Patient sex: M
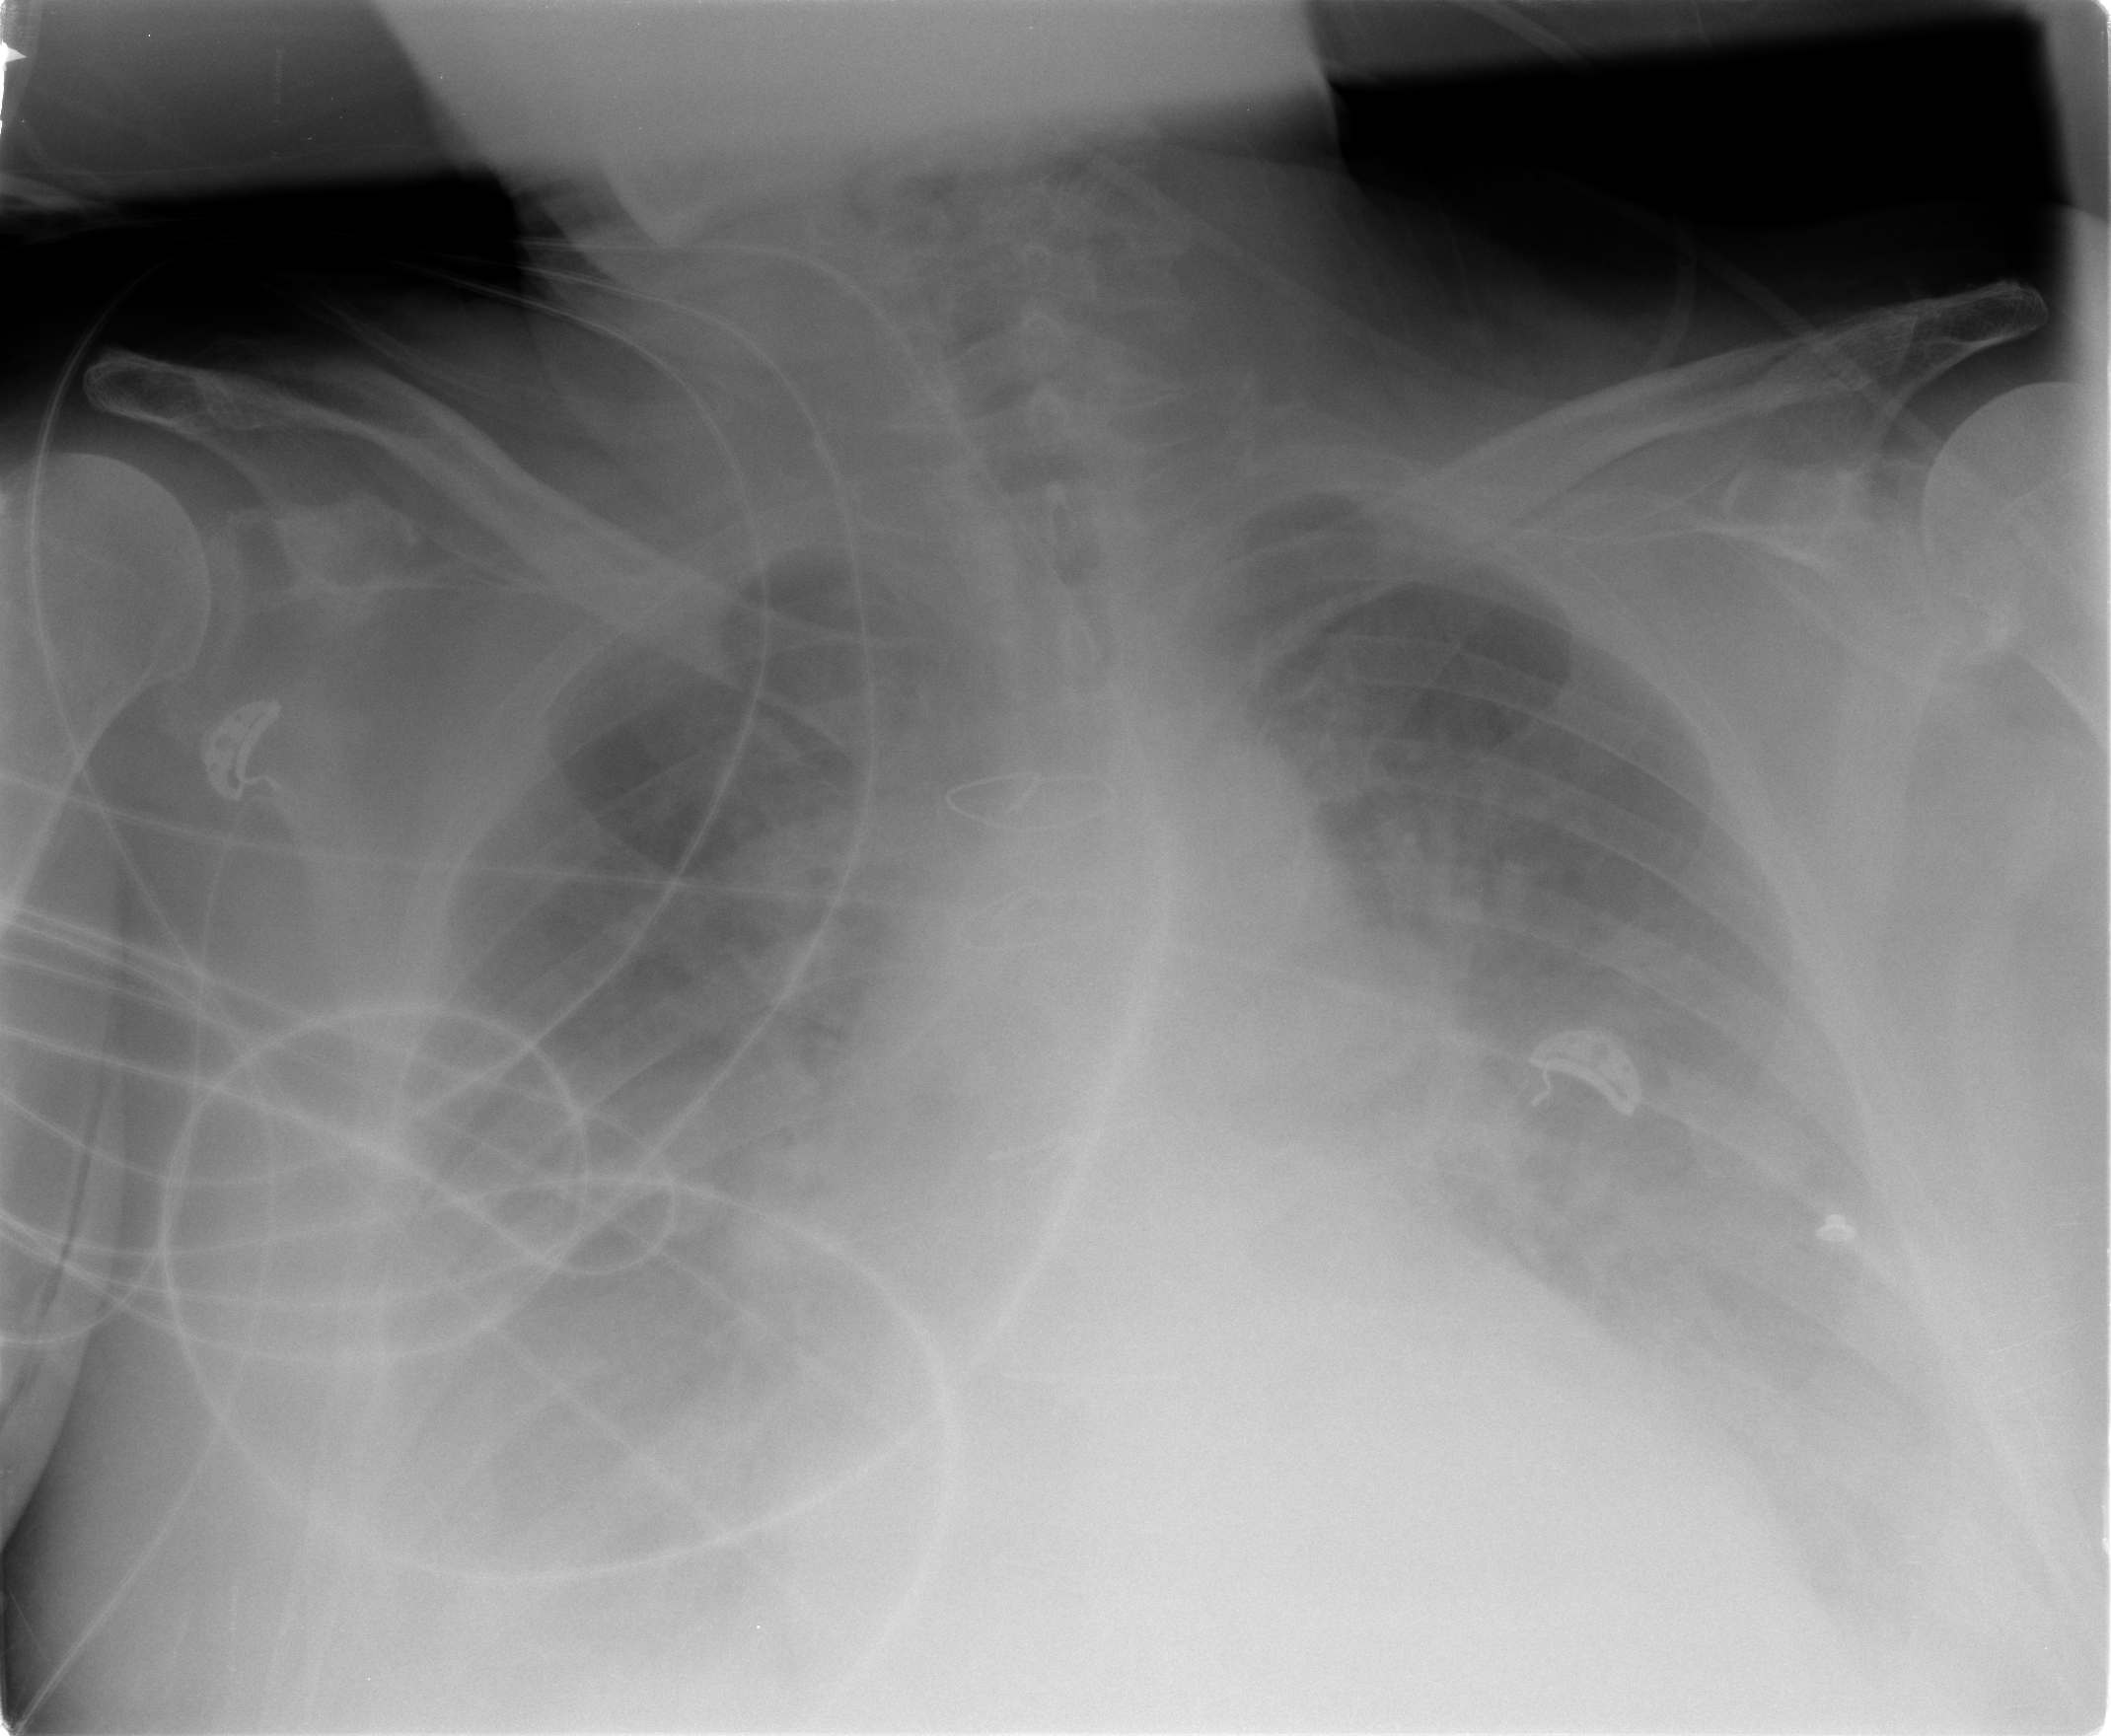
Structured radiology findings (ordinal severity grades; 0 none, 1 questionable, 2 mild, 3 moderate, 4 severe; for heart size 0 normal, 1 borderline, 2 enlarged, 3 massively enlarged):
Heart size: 2
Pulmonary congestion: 3
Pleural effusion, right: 2
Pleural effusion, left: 2
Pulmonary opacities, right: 2
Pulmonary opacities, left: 2
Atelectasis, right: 2
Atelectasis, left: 2